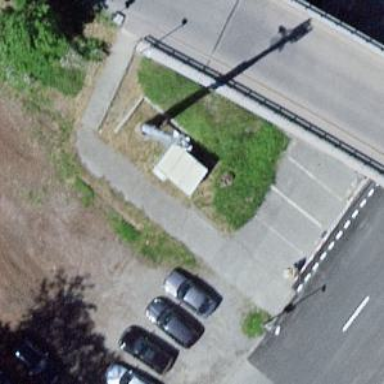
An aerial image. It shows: Communication tower.